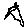
Label: star